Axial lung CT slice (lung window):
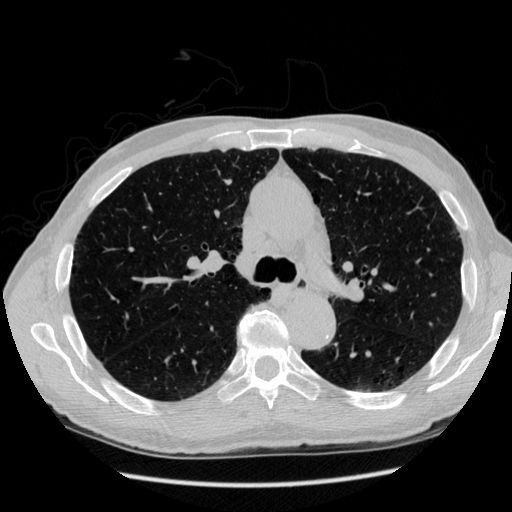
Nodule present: no